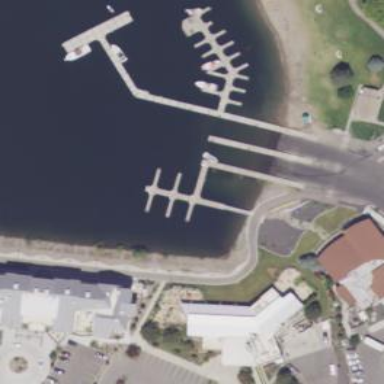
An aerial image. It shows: Pier with mooring facilities.